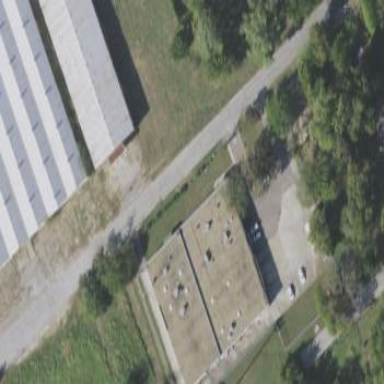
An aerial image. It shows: Commercial building.